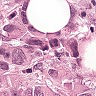
Metastatic tissue present: yes